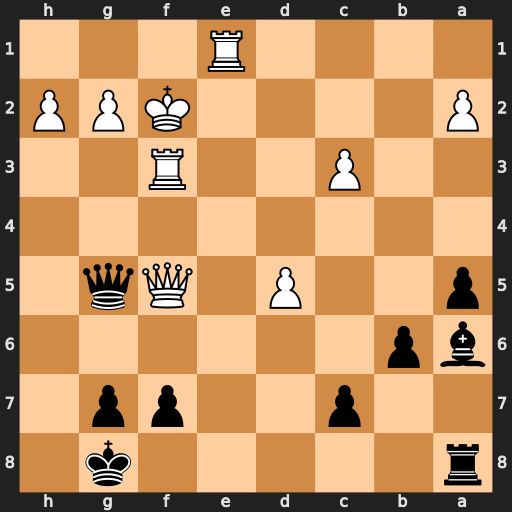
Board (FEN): r5k1/2p2pp1/bp6/p2P1Qq1/8/2P2R2/P4KPP/4R3
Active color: b
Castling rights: -
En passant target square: -
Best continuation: Qd2+ Re2 Qxe2+